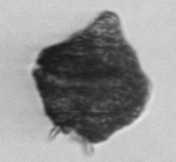
Label: Gonyaulax